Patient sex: M
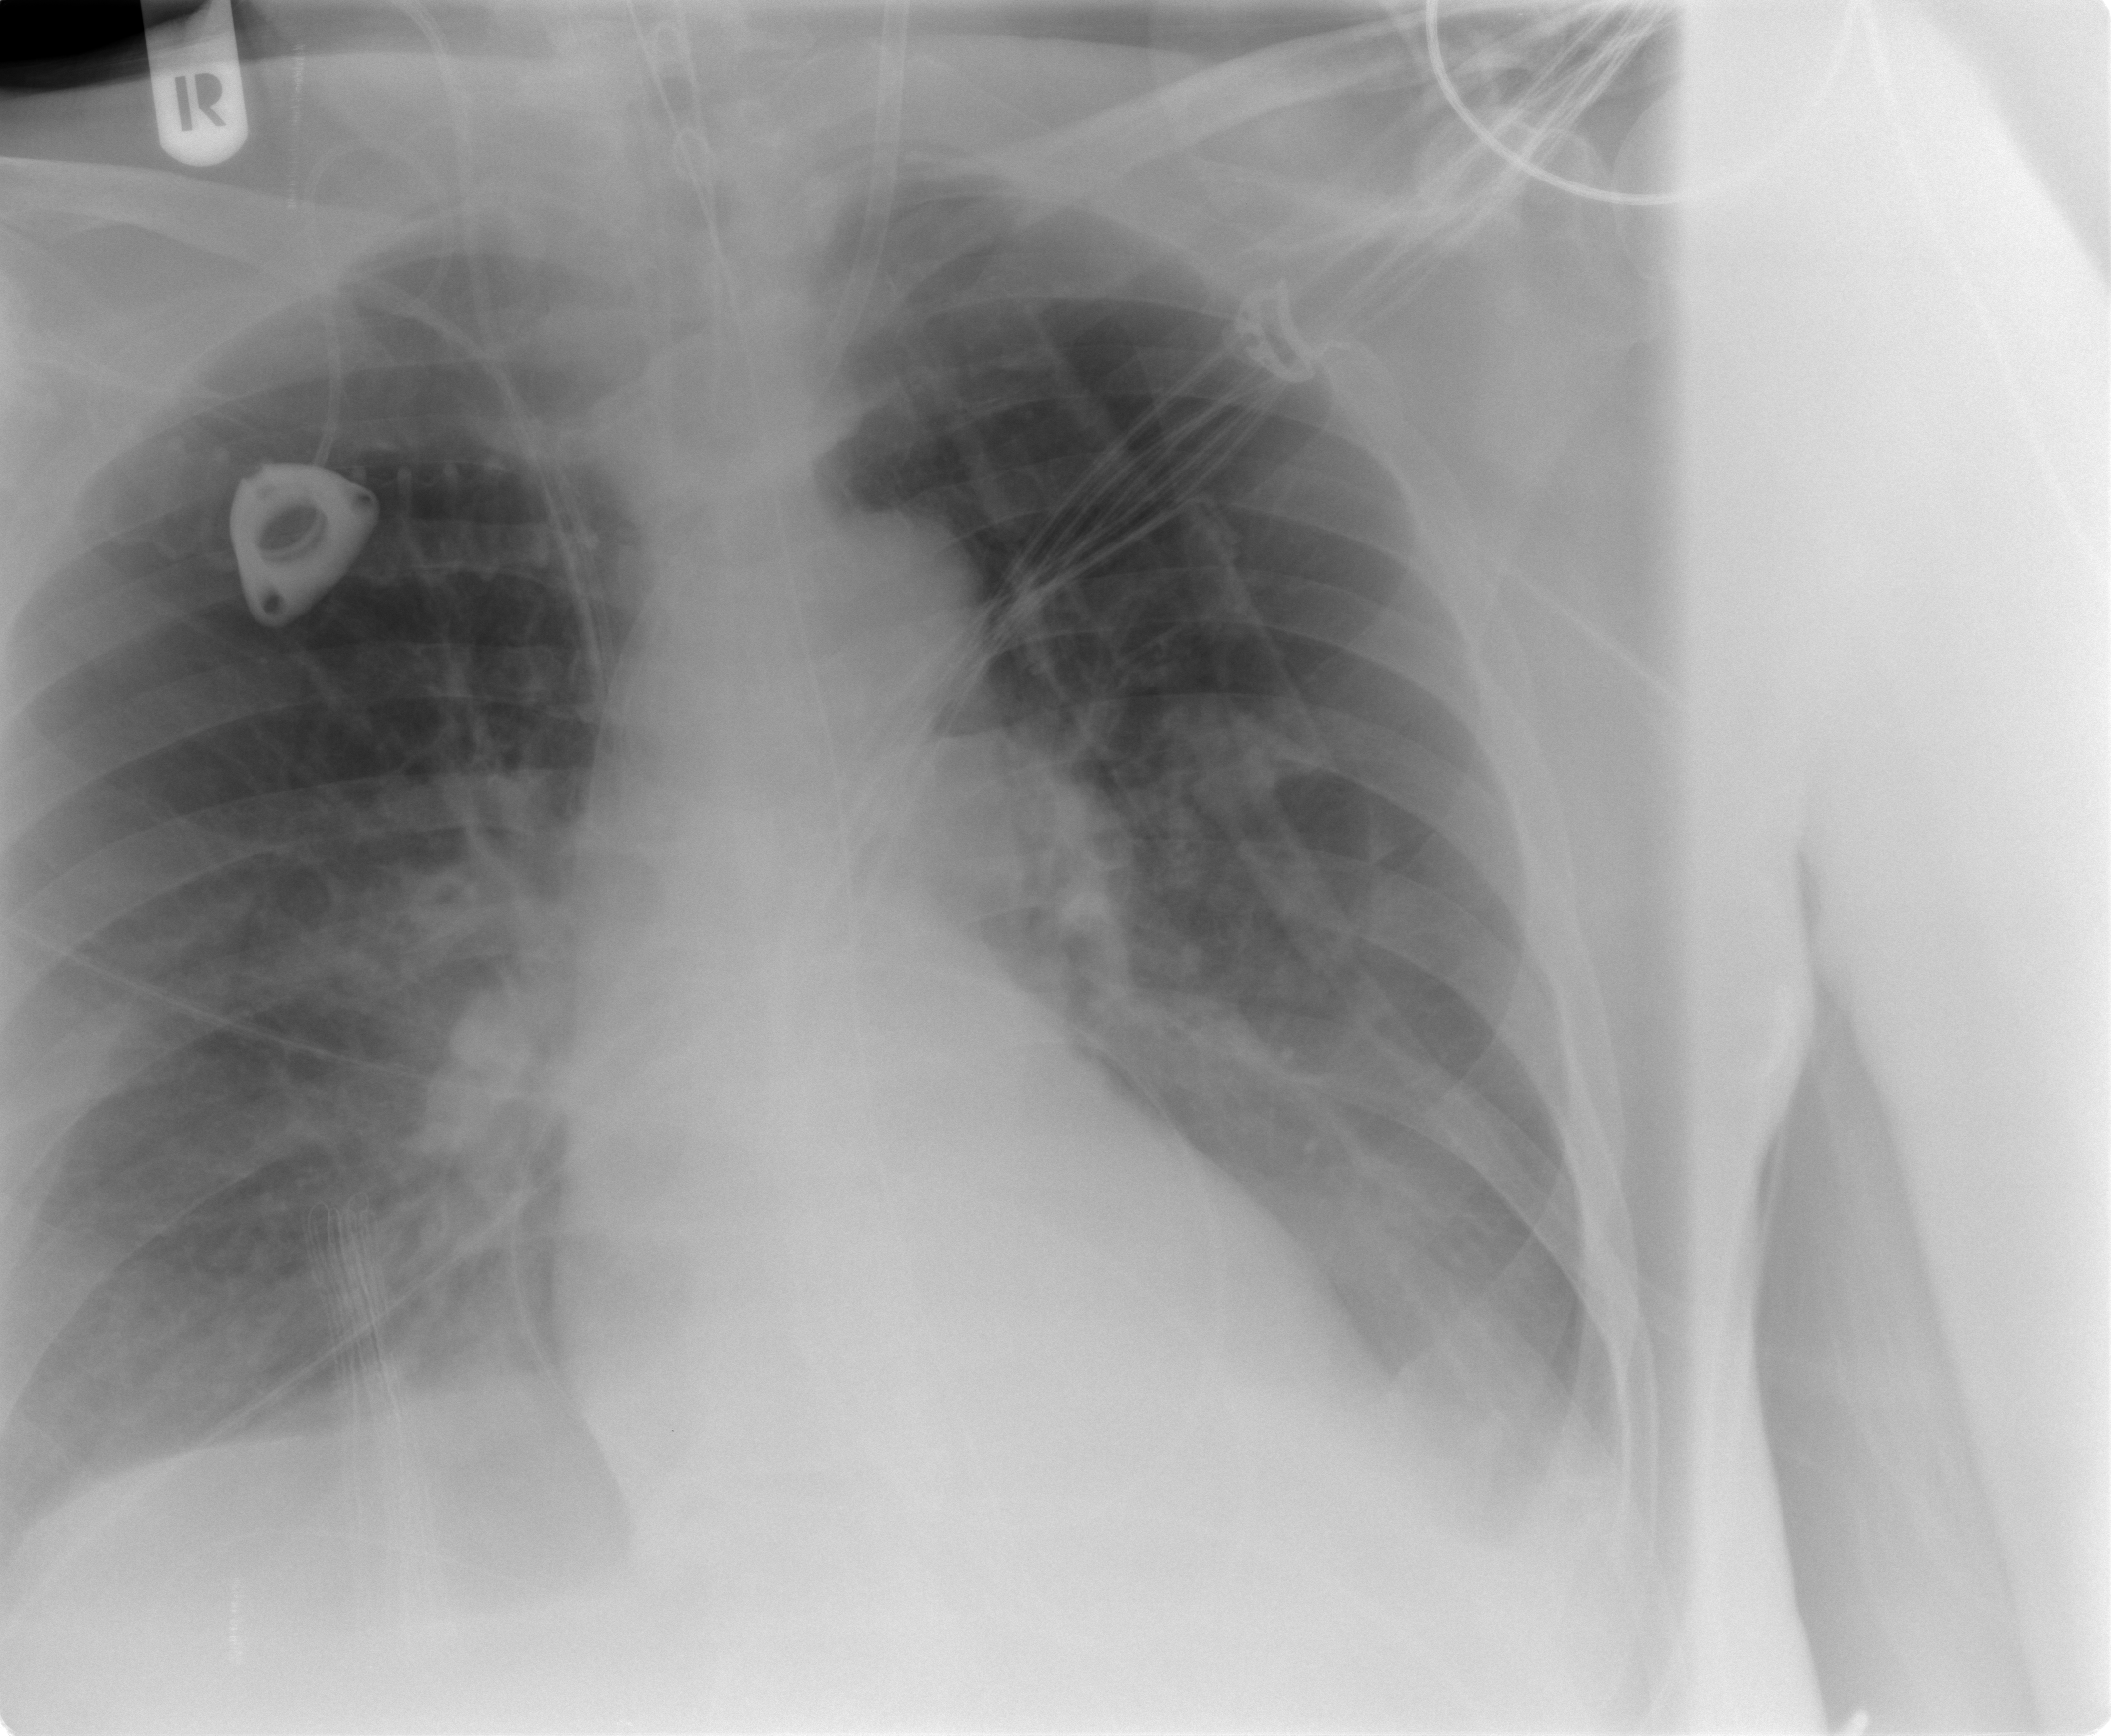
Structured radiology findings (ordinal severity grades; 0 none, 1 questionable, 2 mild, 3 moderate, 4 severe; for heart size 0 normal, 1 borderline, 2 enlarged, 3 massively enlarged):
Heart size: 0
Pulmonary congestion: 2
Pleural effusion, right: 2
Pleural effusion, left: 2
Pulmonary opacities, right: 0
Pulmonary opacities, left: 0
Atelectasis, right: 2
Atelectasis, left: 2